Aerial crown-view tile of a tropical tree (Barro Colorado Island, Panama), acquired 20250915:
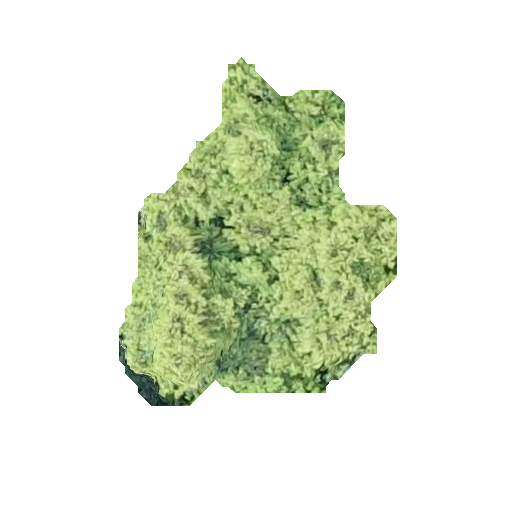
Species: Quararibea stenophylla
GBIF accepted scientific name: Quararibea stenophylla
Crown area: 91.399 m²